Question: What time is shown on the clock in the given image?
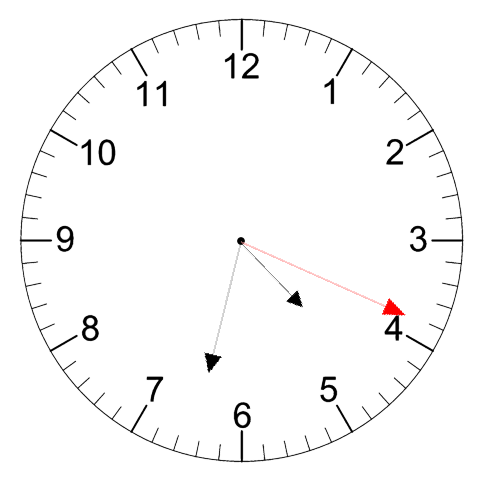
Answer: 04:32:19